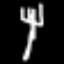
Label: fork